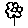
Label: flower